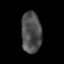
Tissue: lung
Cell type: T cells
Senescence score: 0.1921
Nuclear area (px): 812
Mean DAPI intensity: 76.429